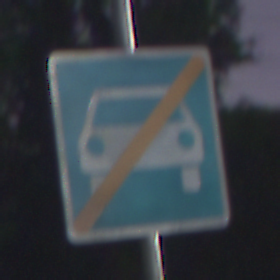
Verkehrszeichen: EndeKraftfahrstrasse
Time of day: Night
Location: Outdoor (Suburban)
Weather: PartlyCloudy
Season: NotSpecified
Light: Artificial